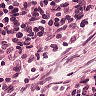
Metastatic tissue present: no